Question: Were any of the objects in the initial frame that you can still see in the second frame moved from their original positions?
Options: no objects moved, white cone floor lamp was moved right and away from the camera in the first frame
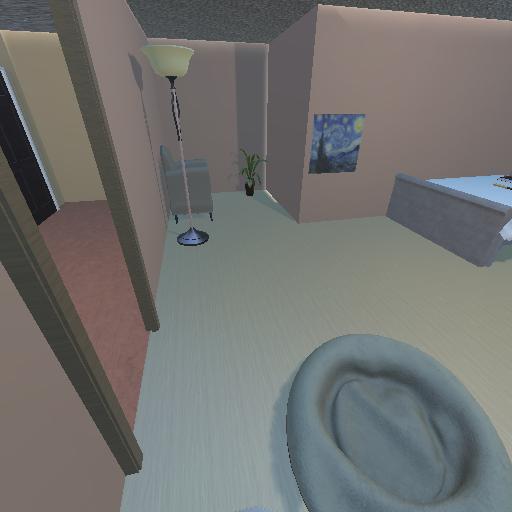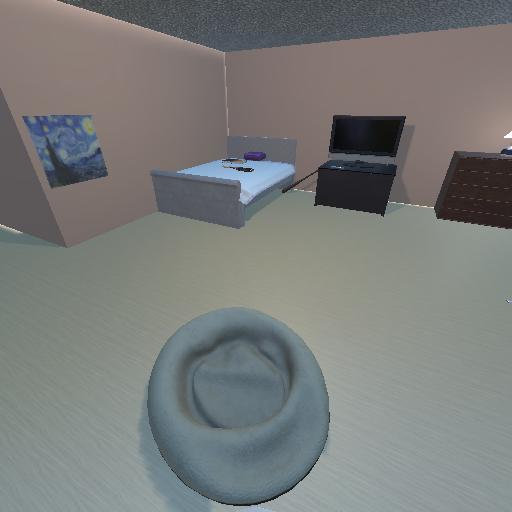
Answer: no objects moved